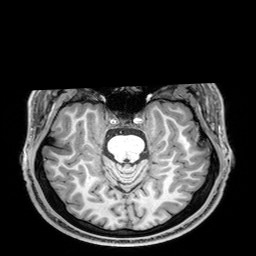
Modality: T1w
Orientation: coronal
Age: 33
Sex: male